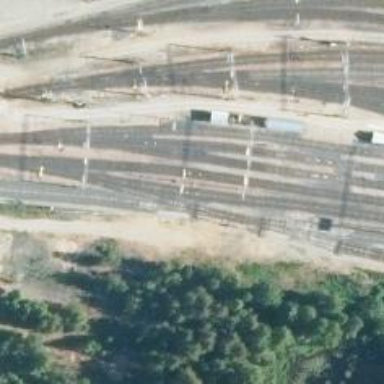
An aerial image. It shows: Rail siding with electrified contact lines for trains.